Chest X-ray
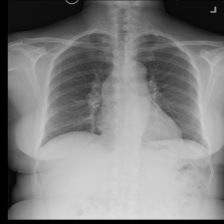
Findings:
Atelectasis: negative
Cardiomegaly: negative
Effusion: negative
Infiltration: positive
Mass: negative
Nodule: positive
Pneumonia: negative
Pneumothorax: negative
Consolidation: negative
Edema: negative
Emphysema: negative
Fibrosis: negative
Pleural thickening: negative
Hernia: negative